Interaction volume radius: 5 \u00c5
Interaction volume height: 25 \u00c5
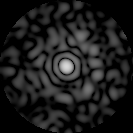
Disorder parameter: 0.8318